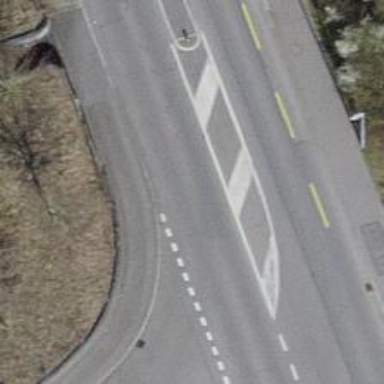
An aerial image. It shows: Tertiary road with designated cycle lane.